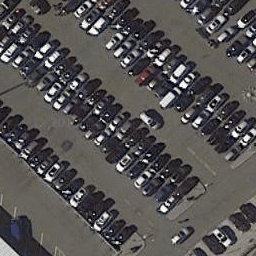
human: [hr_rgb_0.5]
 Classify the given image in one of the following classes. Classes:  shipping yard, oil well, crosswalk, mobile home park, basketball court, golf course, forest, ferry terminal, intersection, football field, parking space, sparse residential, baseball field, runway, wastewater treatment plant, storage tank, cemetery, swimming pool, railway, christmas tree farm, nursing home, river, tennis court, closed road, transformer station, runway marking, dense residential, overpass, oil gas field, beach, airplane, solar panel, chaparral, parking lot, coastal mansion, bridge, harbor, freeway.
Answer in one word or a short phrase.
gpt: parking lot